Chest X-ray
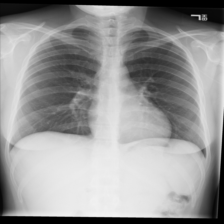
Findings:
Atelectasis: negative
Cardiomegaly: negative
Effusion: negative
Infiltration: negative
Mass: negative
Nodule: negative
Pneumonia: negative
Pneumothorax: negative
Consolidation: negative
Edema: negative
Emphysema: negative
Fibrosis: negative
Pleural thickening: negative
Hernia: negative